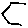
Label: hexagon